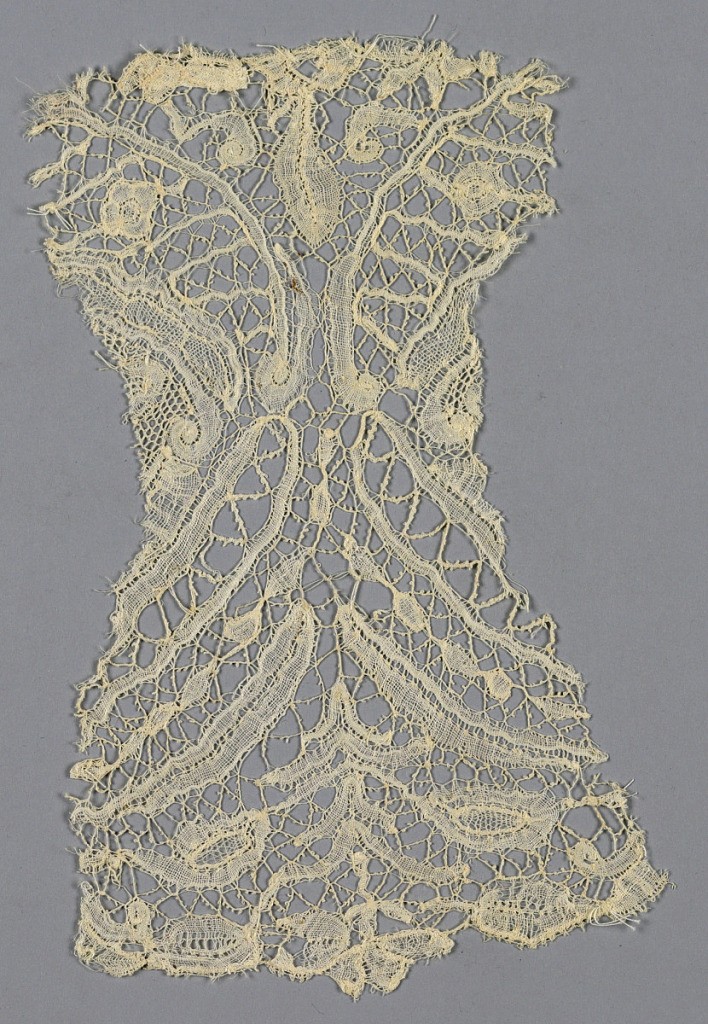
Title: Fragment
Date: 19th century
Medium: linen Technique: bobbin lace (Brussels-style)
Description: Fragment of a large-scale design too incomplete to be identified. Small floral group on top and bottom, and portions of oval frames for medallions in the center.